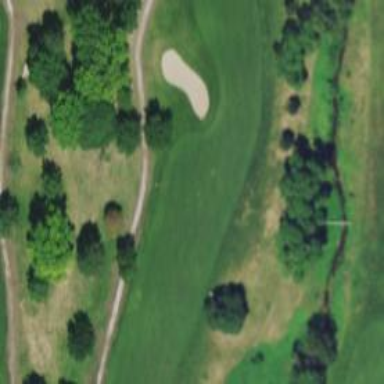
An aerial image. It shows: Golf hole.